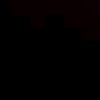
Label: space